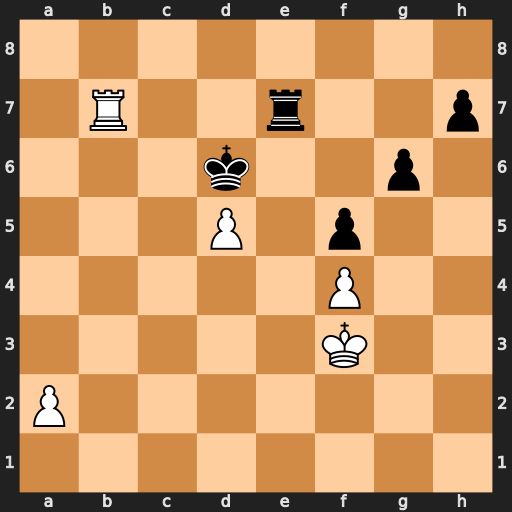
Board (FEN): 8/1R2r2p/3k2p1/3P1p2/5P2/5K2/P7/8
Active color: w
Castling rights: -
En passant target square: -
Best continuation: Rxe7 Kxe7 Ke3